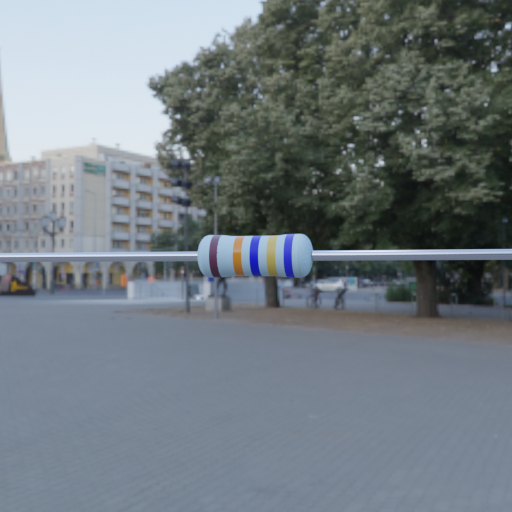
Resistor colour bands (in order): brown, orange, blue, gold, blue